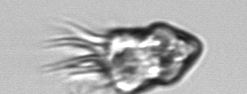
Label: Strombidium_inclinatum